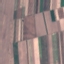
Land use / land cover class: AnnualCrop